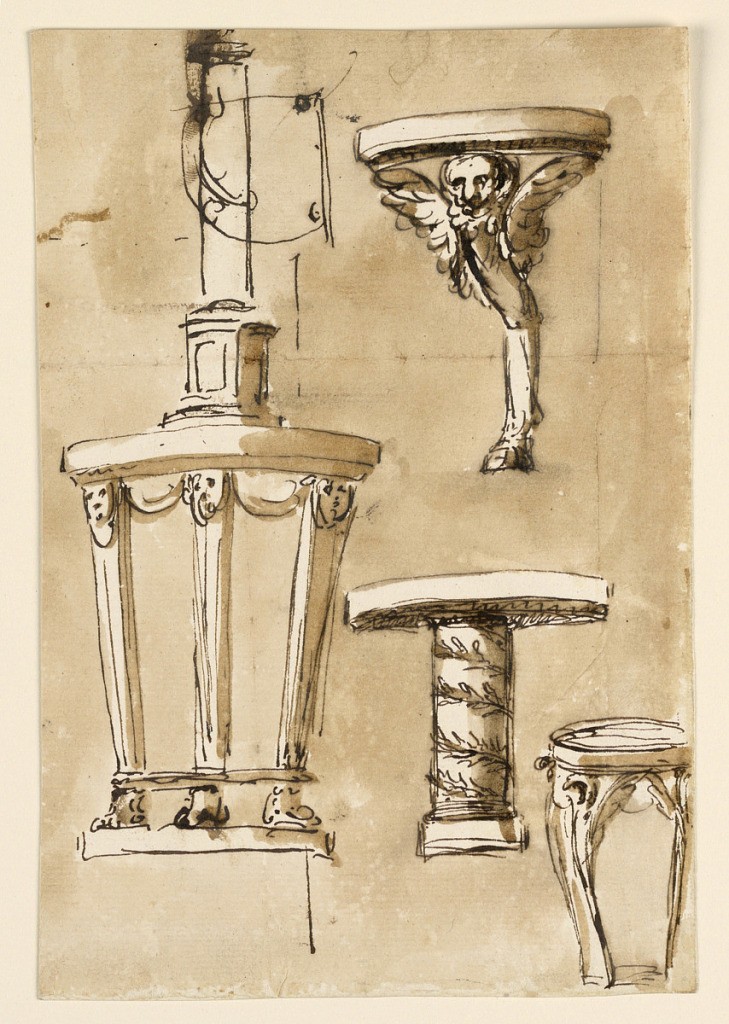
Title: Tables
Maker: Giuseppe Barberi, Italian, 1746–1809
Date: ca. 1795
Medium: Pen and brown ink, brush and brown wash on off-white laid paper, lined
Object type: Drawing
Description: Three pillars, at left, with lion's feet, standing upon a base, support the top. They have masks instead of capitals, connected below by moldings, above by festoons. Topped by a column with a high pedestal. It is partly overdrawn by the plan of a console table for a corner. Above, at right: design for a console table for a corner supported by a winged chimera. Below, in the center, is a design for a round table, supported by a column, with a garland around it. In the lower right corner is a sketch of a round table, supported by four - three are visible - chimerae. Usual background.